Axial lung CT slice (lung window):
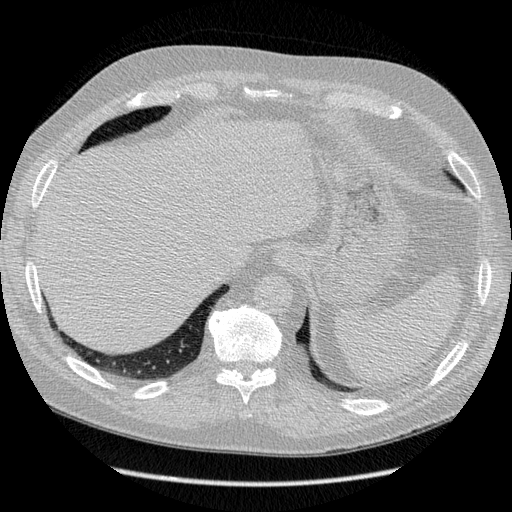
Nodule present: no